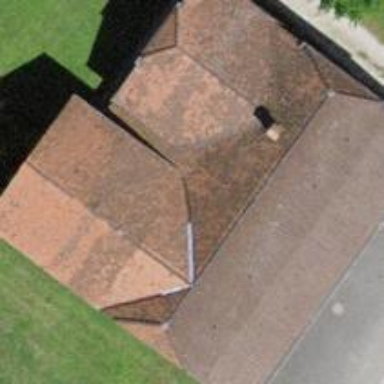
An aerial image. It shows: Farm building.